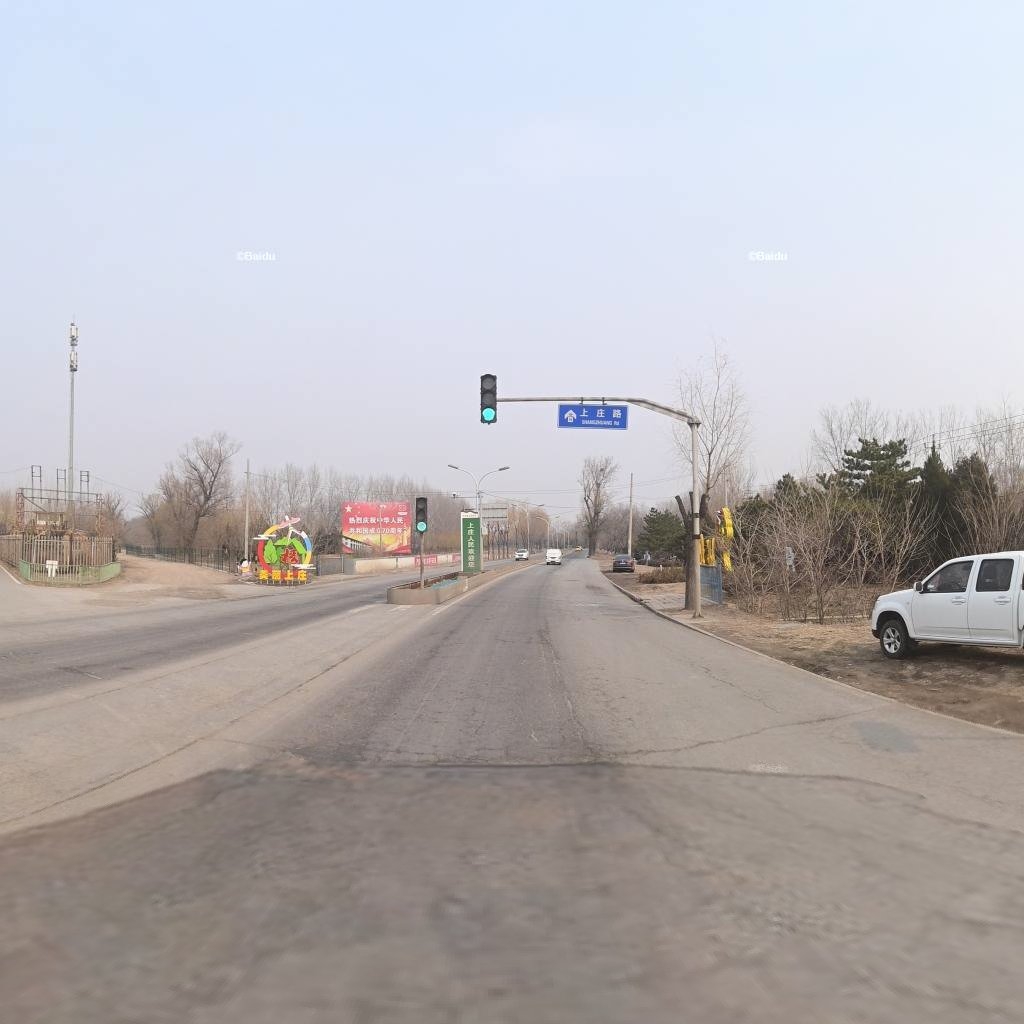
Region: Haidian
Road damage annotations: transverse crack, longitudinal crack, longitudinal crack